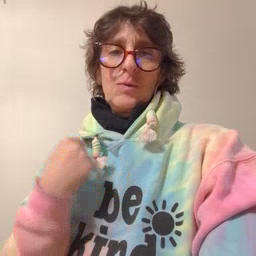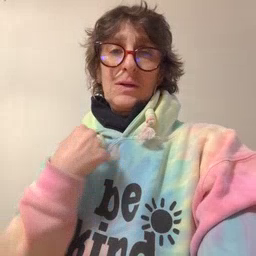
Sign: weus